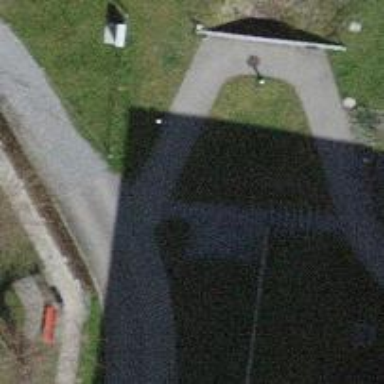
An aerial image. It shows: Road with steps.